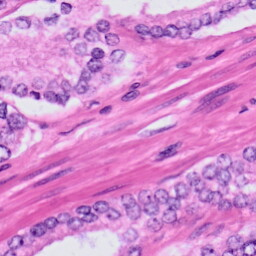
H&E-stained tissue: Prostate